Question: I'm loading <URL>
'''
from dulwich.repo import Repo
from dulwich.client import HttpGitClient
local = Repo.init("local", mkdir=True)
client = HttpGitClient('http://github.com/adammorris/')
remote_refs = client.fetch("history.js.git",local)
local["HEAD"] = remote_refs["refs/heads/master"]
'''
I get: 'AttributeError: 'module' object has no attribute 'fsync''.
I know that in the case of 'AttributeError: 'module' object has no attribute '_getframe'' passing '-X:Frames' enables the appropriate call which is disabled by default for performance reasons. Is this a similar case and if not how should I proceed?
EDIT:

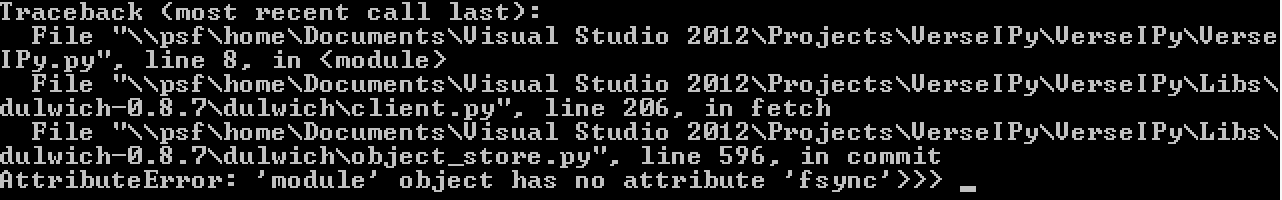
Answer: This looks like <URL>. I'll see if I can get a fix into 2.7.4.